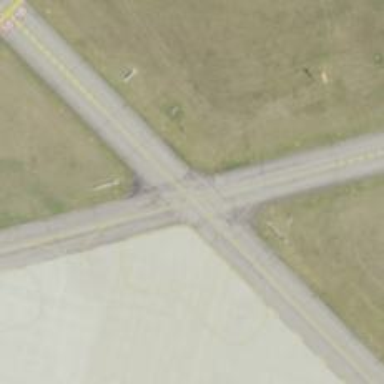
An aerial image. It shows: View of taxiway at the airport.